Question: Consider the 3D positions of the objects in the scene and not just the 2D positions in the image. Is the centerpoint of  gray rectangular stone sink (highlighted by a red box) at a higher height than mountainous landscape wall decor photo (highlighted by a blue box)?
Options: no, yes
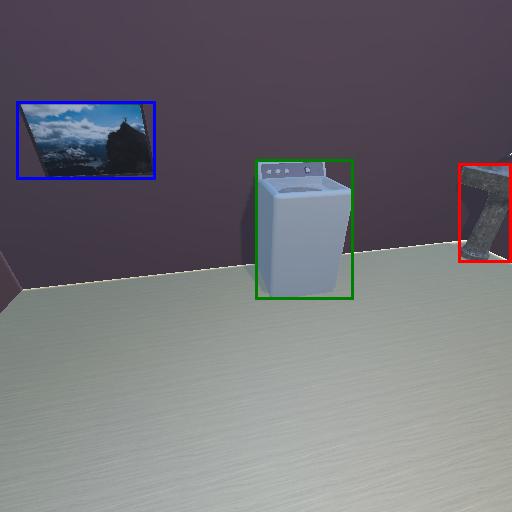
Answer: no